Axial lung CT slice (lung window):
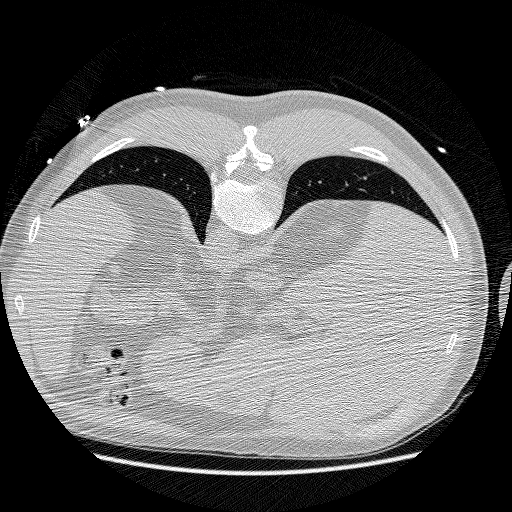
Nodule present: no